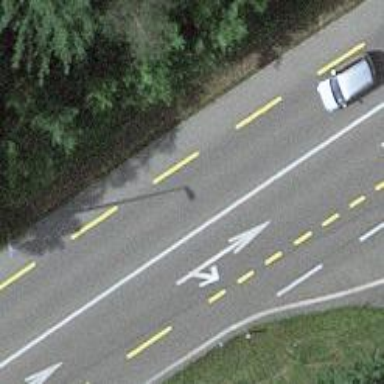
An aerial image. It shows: Advisory cycle lane on primary road with asphalt surface.